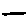
Label: line